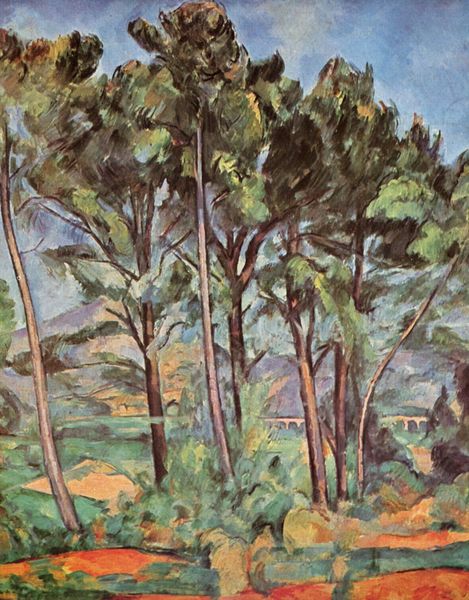
Titel: Viadukt
Künstler: Paul Cézanne
Standort: Sankt Petersburg
Institution: Eremitage
Schlagwörter: baum, berg, blau, blätter, himmel, wasser, wolken, baumstämme, bäume, cezanne, fluss, gelb, grün, impressionismus, kirchner, landschaft, ocker, sand, see, äste, ausschnitt, braun, bunt, frankreich, grau, licht, orange, schwarz, straße, weiss, gras, haus, rot, weg, wiese, expressionismus, flächig, malerei, stein, öl, ast, baumstamm, erde, felder, häuser, hügel, natur, stamm, wind, zweige, brücke, büsche, sonne, sträucher, boden, pflanzen, rosa, wald, komplementär, studie, warm, berge, farben, fels, fläche, violett, linien, südfrankreich, stämme, ernst, dünn, baumkronen, hoch, bögen, provence, paul, baumgruppe, kiefer, paul cezanne, eisenbahn, kiefern, pinien, balu, aquädukt, viadukt, pinie, gün, biegen, ludwig, aquadukt, wachsen, kronen, bestand, mont saint michel, aquäduct, sommers, vezanne, zwewige